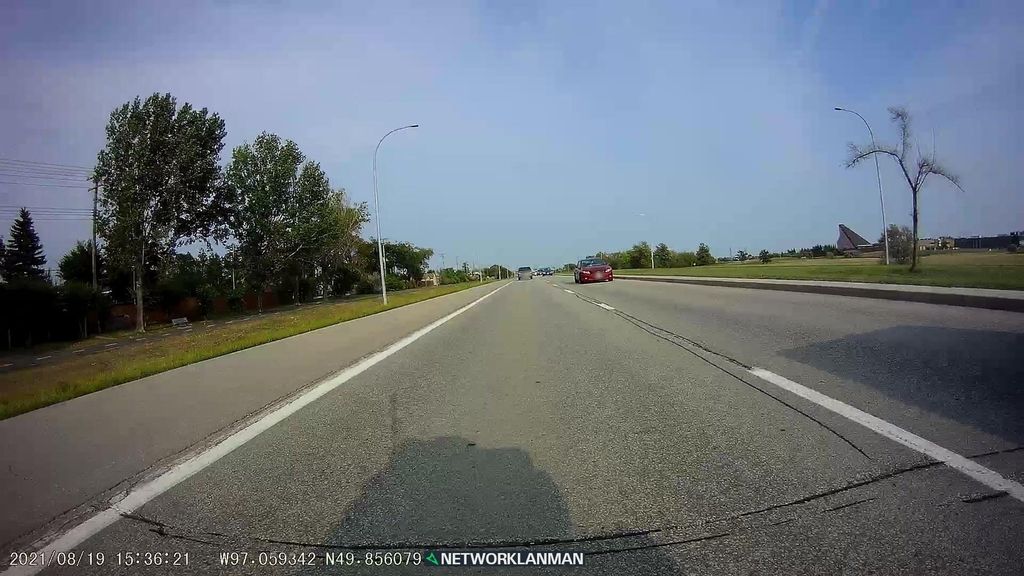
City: winnipeg